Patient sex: M
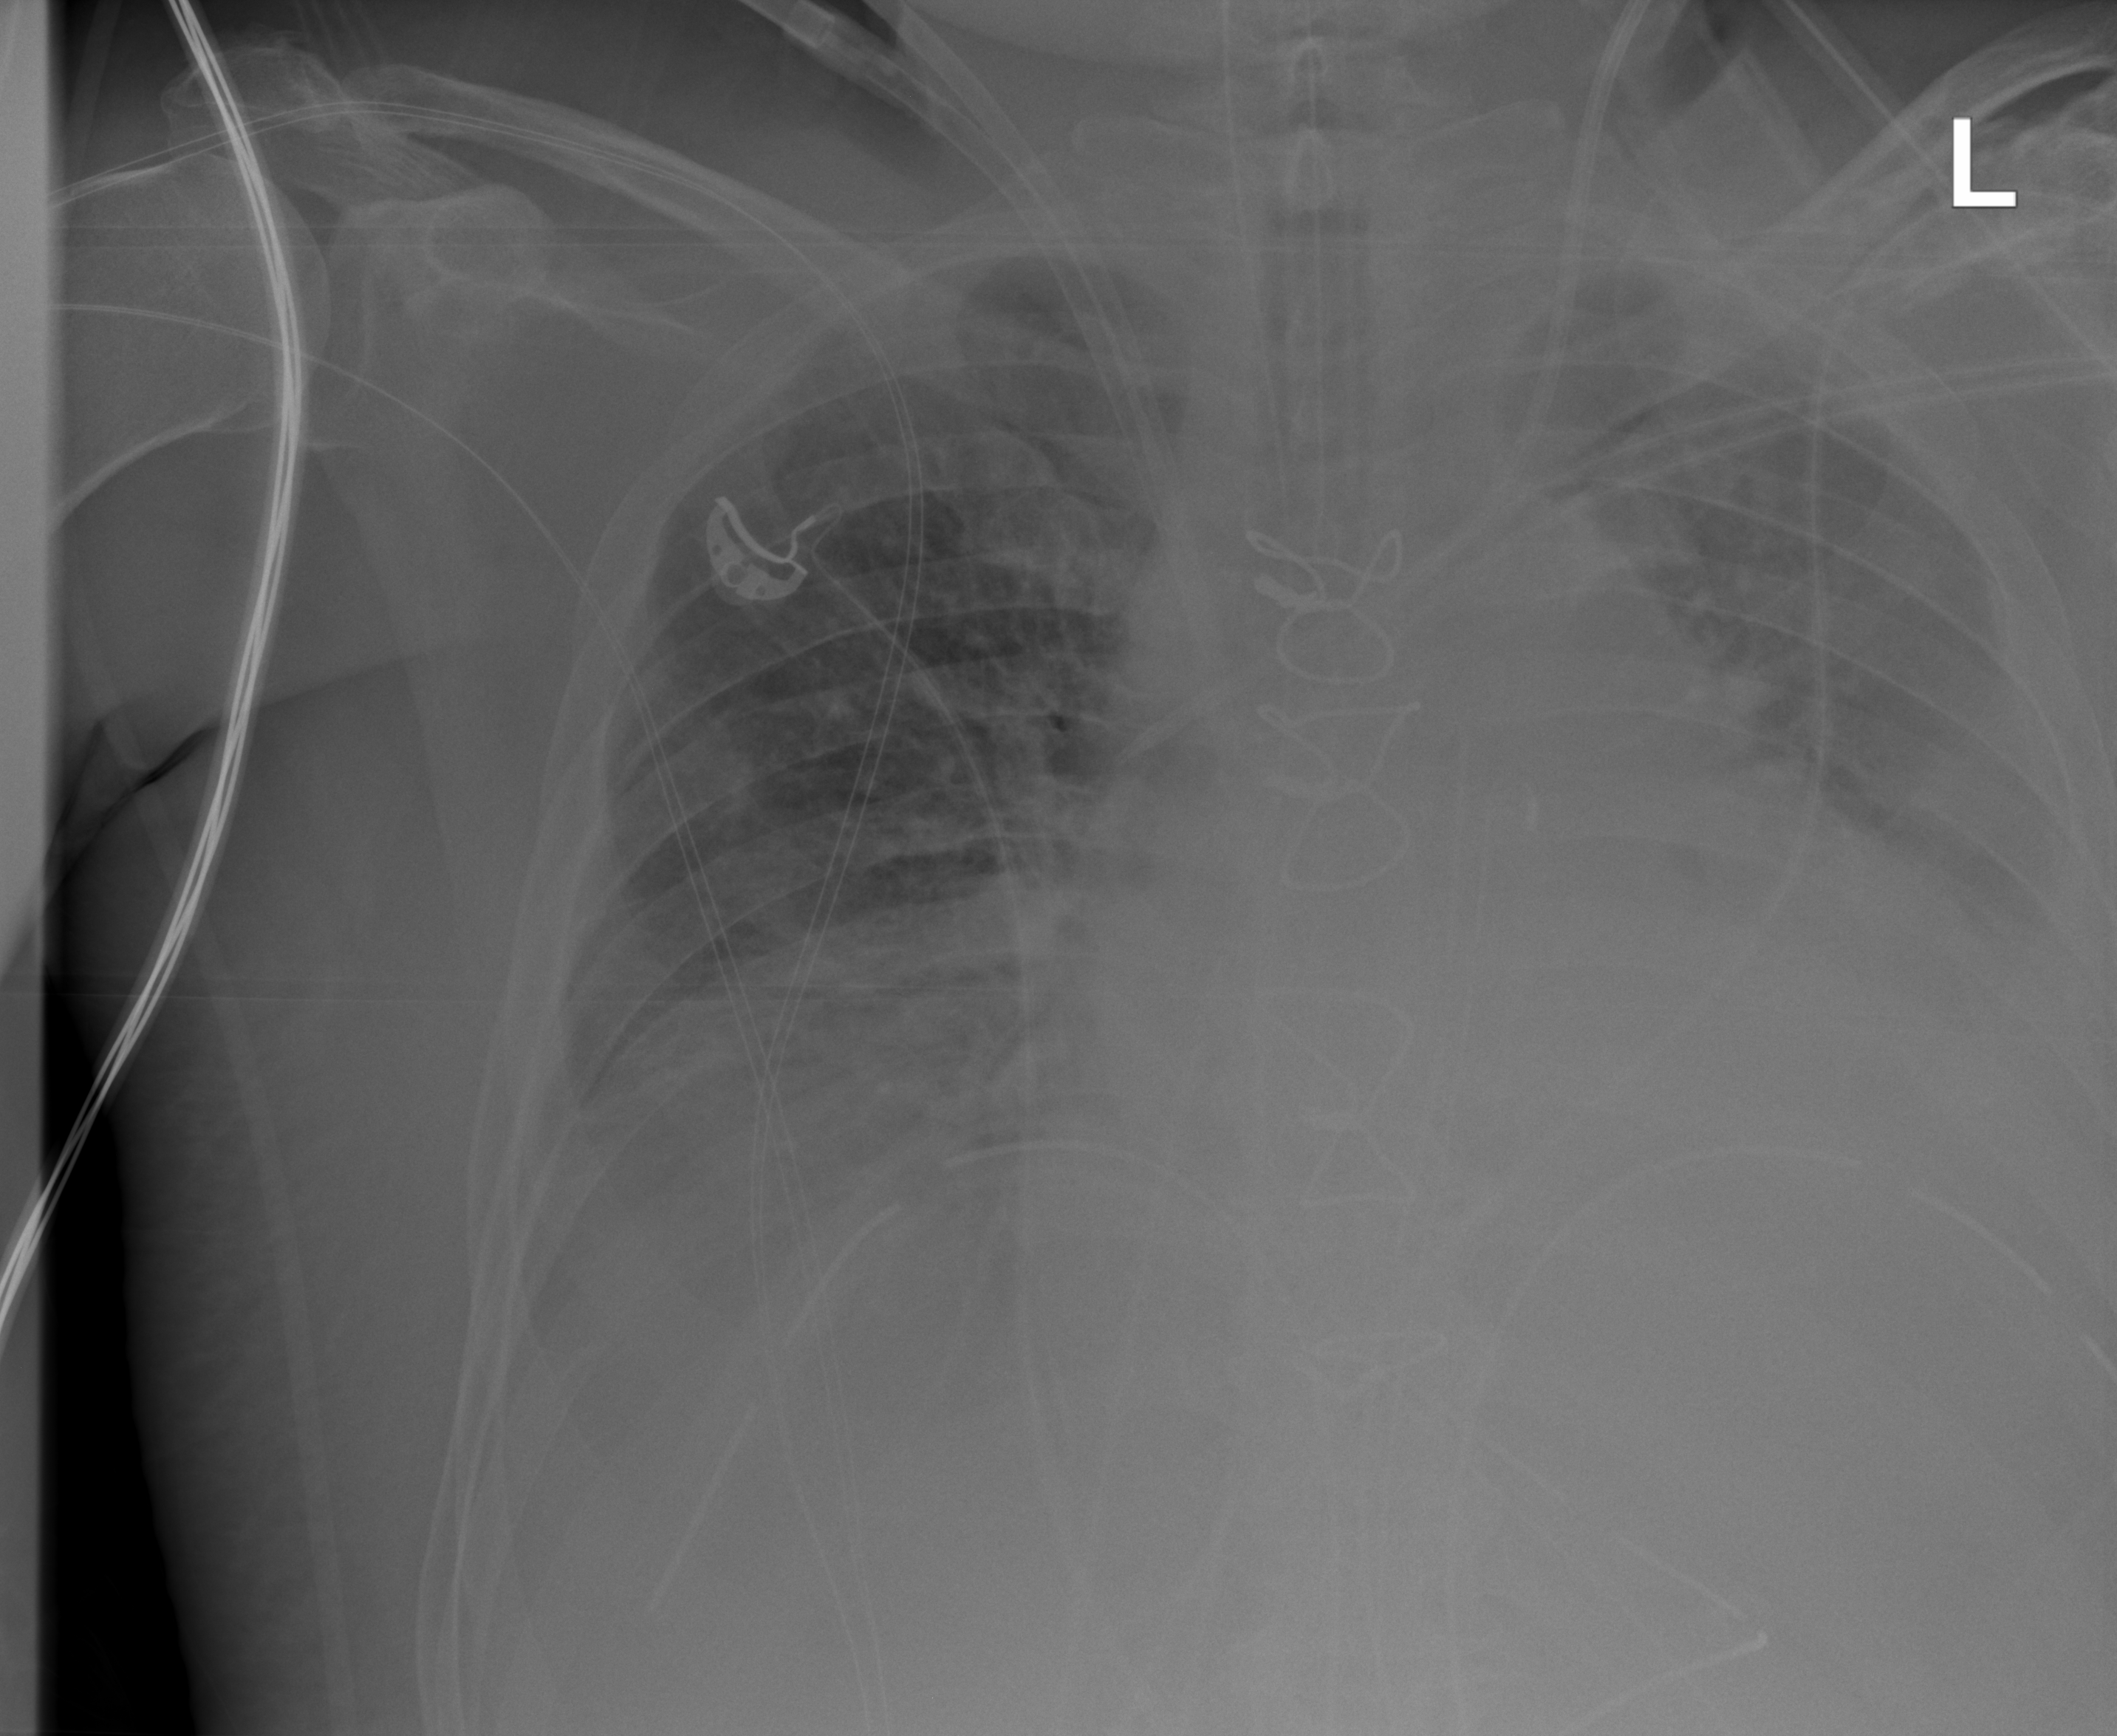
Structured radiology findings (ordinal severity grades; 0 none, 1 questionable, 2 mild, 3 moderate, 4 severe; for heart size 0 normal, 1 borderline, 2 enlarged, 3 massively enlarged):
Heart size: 2
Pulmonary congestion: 3
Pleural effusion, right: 2
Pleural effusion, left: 3
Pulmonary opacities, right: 2
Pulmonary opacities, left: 0
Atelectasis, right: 2
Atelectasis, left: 2